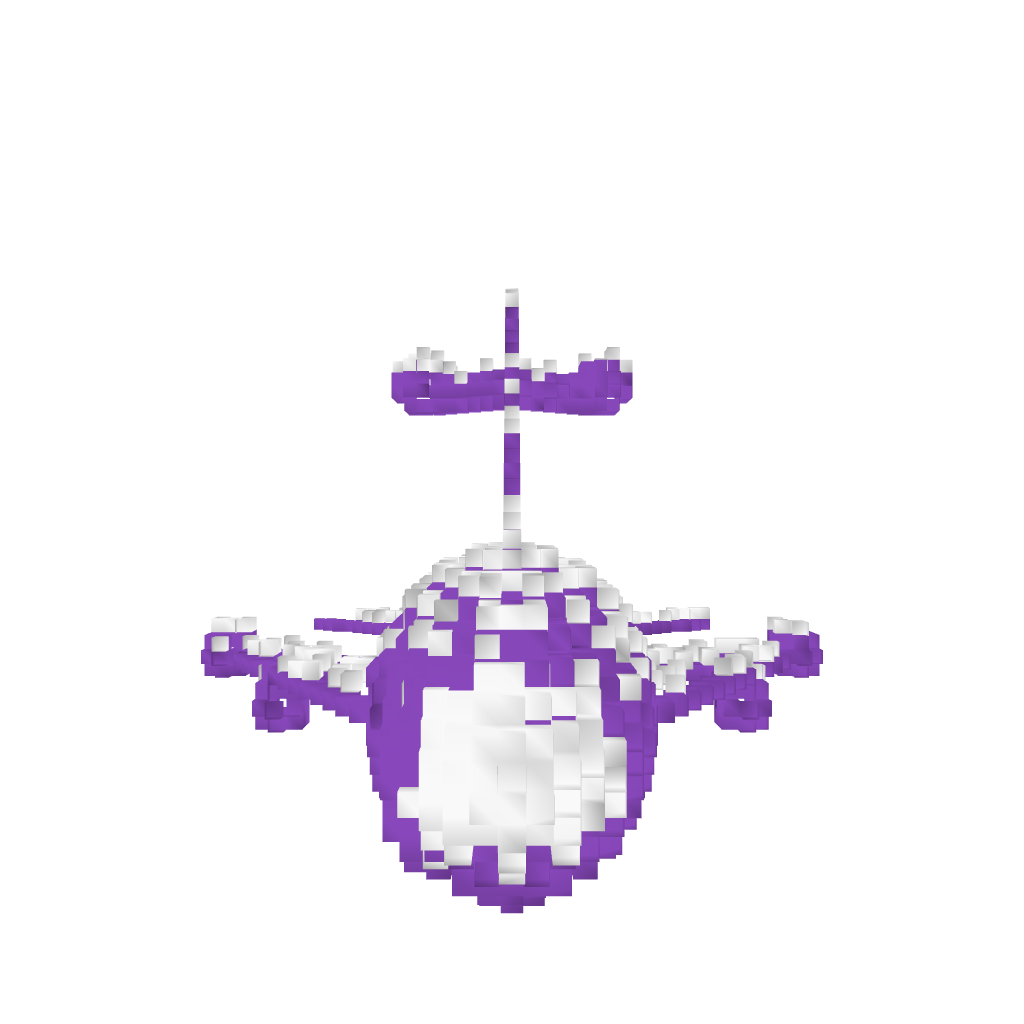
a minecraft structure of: The shark functioning war airship bad low quality